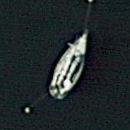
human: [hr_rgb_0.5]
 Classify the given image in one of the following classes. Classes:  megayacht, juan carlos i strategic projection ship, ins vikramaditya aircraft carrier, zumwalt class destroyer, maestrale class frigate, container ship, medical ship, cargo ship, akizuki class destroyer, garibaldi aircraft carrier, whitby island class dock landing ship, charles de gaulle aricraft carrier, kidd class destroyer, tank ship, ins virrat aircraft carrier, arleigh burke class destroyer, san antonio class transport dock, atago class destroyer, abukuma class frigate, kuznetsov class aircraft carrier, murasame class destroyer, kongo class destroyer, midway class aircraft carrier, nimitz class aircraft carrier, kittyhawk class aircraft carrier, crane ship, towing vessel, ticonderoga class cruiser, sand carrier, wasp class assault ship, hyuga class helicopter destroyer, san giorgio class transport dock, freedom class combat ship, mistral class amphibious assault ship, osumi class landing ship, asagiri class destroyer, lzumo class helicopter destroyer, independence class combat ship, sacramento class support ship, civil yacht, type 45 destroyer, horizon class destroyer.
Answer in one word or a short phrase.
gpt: Civil yacht